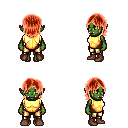
a pixel art fantasy rpg character, female body template, orc, green skin, gold chest armor, gold greaves, red long bangs hairstyle, brown shoes, four views (front, back, left, right), 2x2 character sprite sheet, small pixel art, hard edges, no anti-aliasing